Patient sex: M
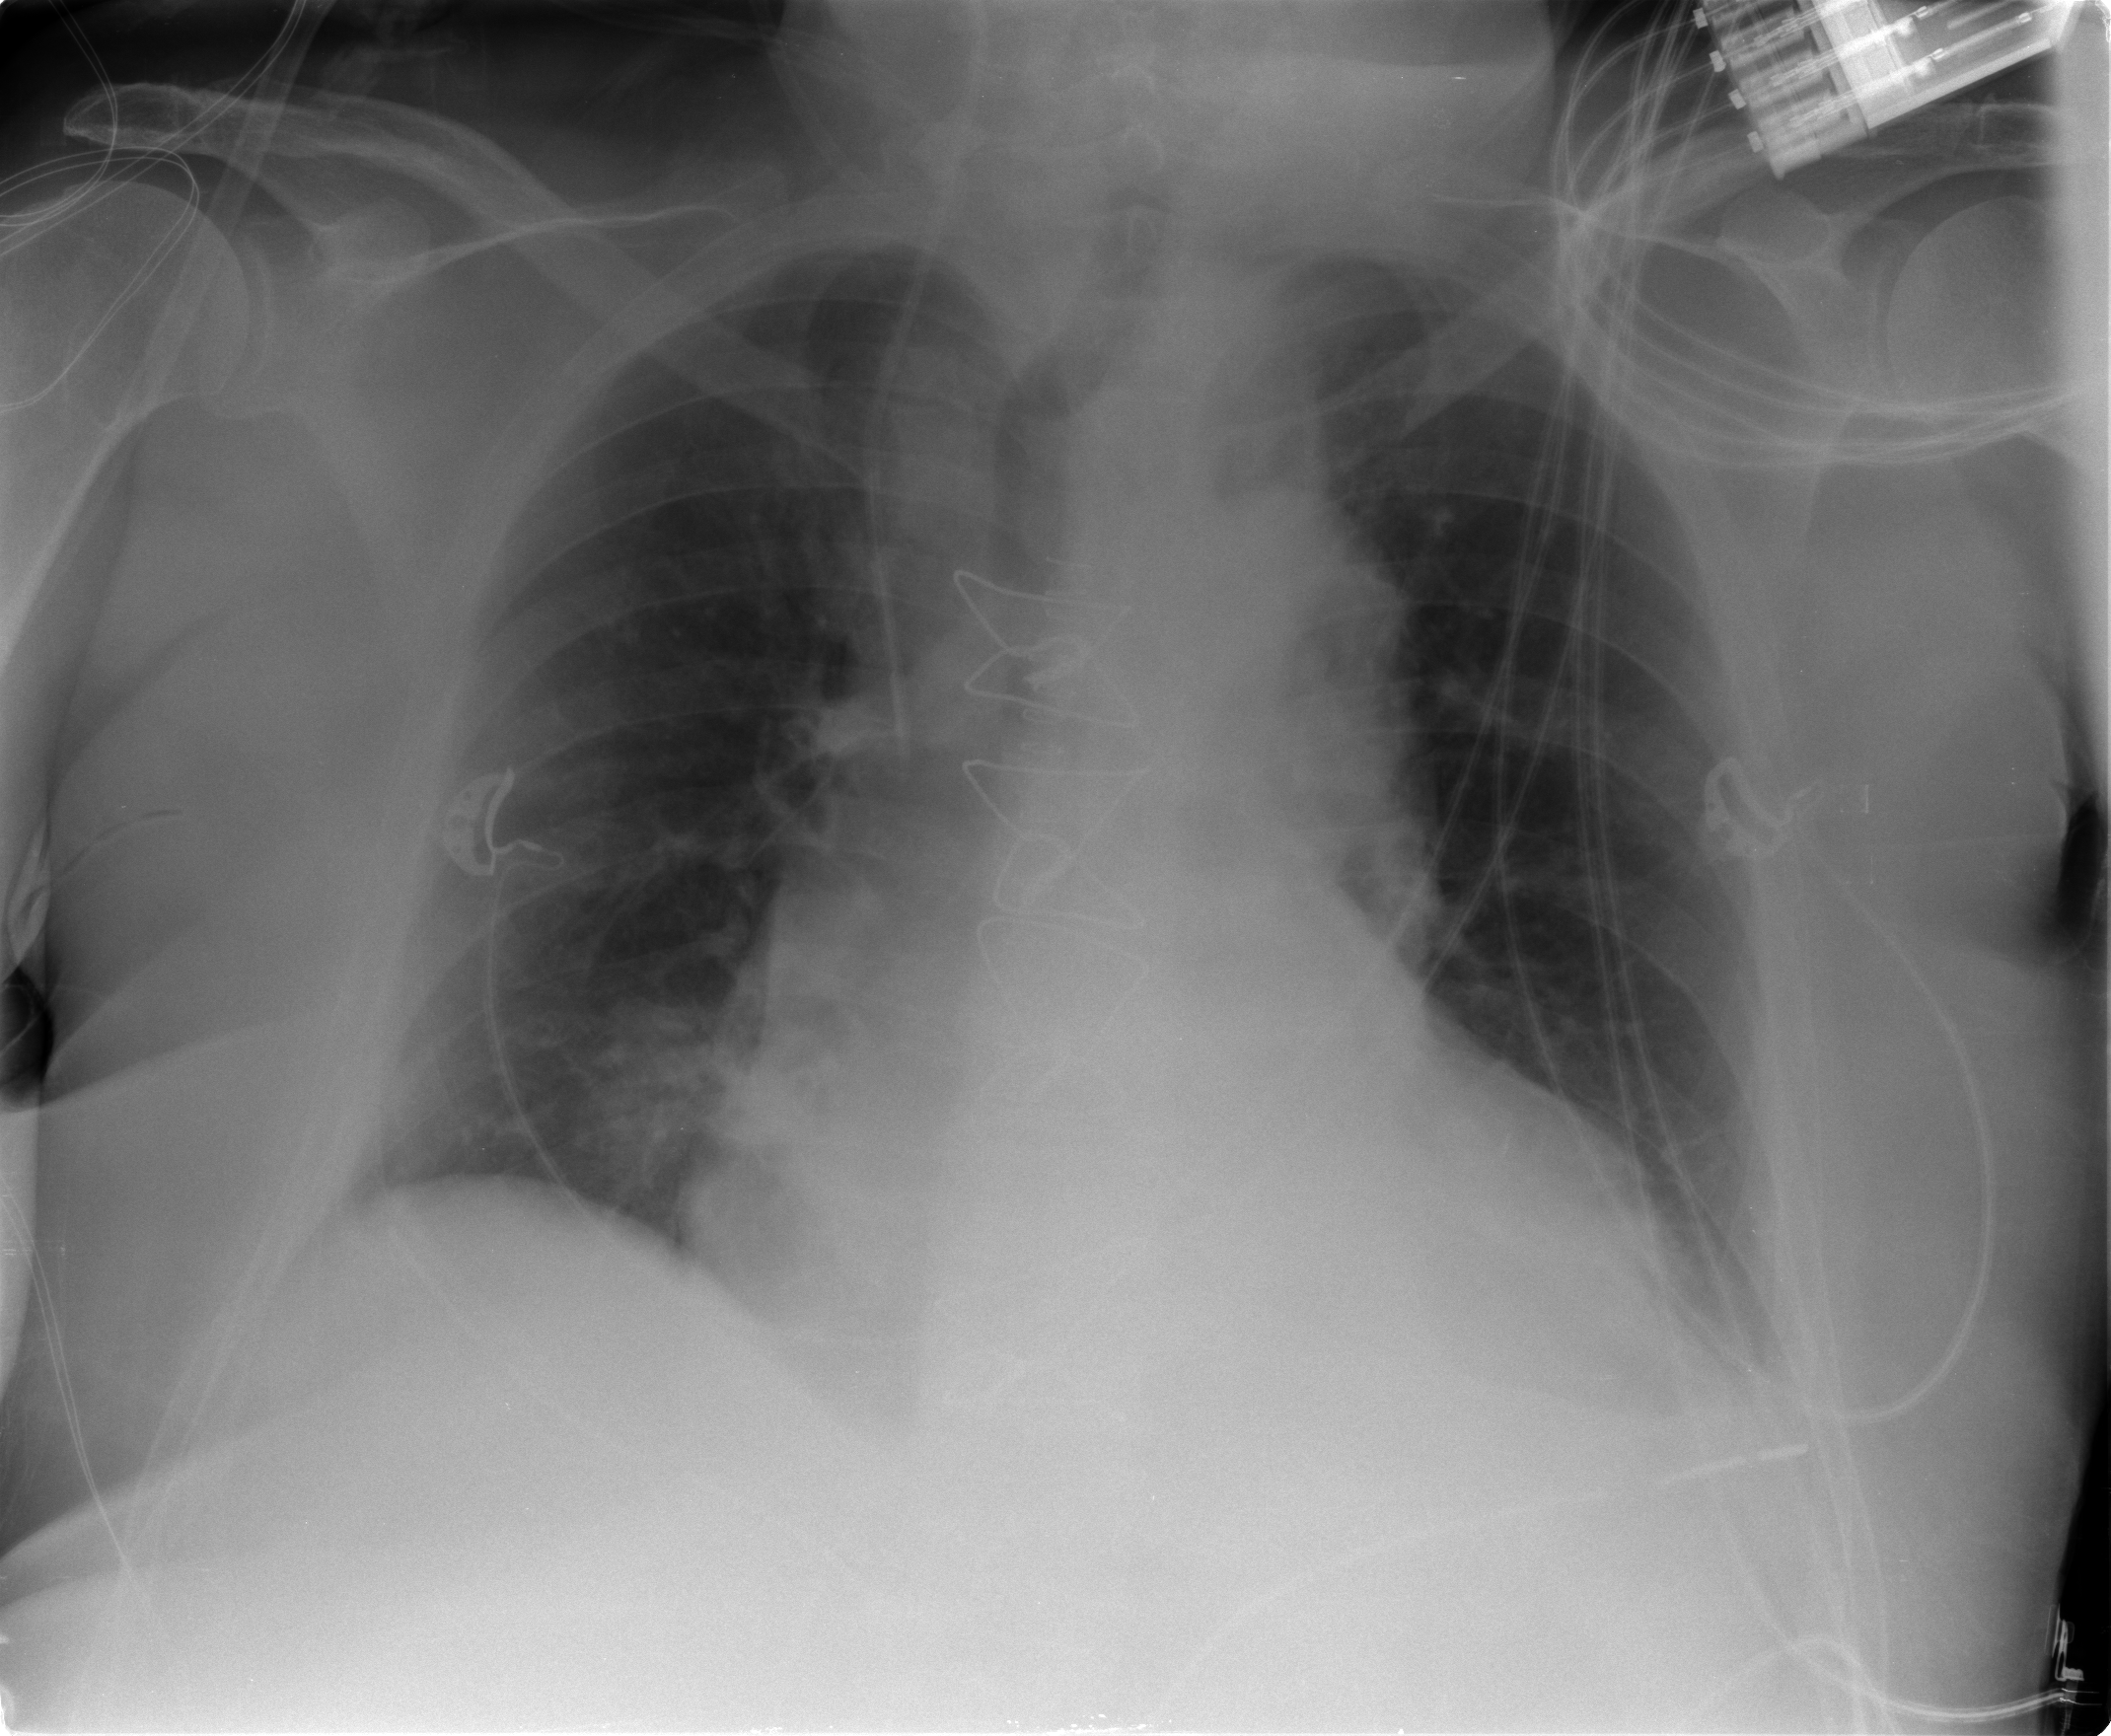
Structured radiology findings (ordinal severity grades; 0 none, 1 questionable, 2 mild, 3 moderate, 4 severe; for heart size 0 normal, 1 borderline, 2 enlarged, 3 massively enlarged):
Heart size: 1
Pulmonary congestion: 1
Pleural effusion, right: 0
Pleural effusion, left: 1
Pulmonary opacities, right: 0
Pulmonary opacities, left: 0
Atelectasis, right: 1
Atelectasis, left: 1